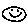
Label: smiley face